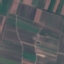
Land use / land cover class: PermanentCrop